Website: crate-barrel
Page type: payment
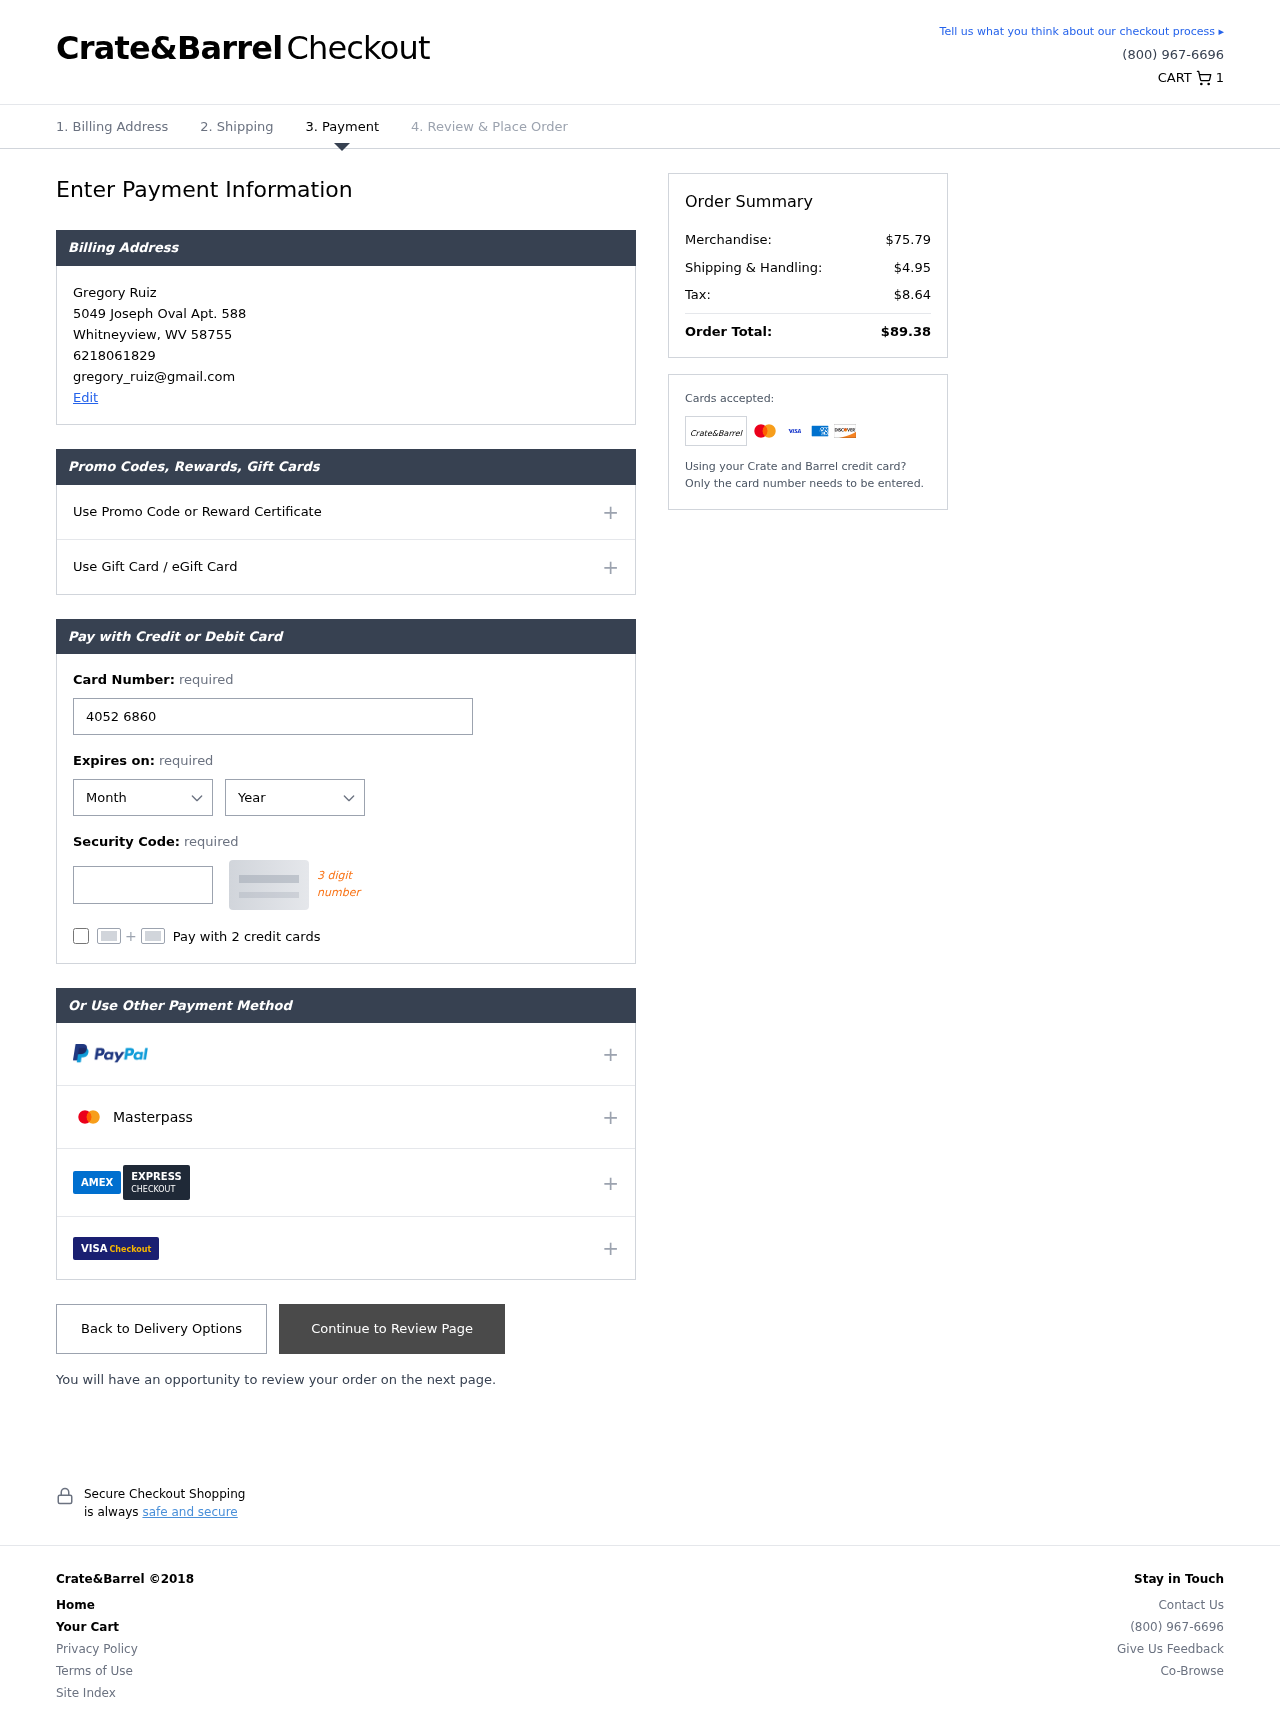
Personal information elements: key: PII_CARD_CVV
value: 254
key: PII_CARD_EXPIRY_MONTH
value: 12
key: PII_CARD_EXPIRY_YEAR
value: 30
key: PII_CARD_NUMBER
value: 4052 6860 2643 4527
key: PII_CITY
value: Whitneyview
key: PII_EMAIL
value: gregory_ruiz@gmail.com
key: PII_FULLNAME
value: Gregory Ruiz
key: PII_PHONE
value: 6218061829
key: PII_POSTCODE
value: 58755
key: PII_STATE_ABBR
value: WV
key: PII_STREET
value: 5049 Joseph Oval Apt. 588
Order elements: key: ORDER_NUM_ITEMS
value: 1
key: ORDER_SUBTOTAL
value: $75.79
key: ORDER_SHIPPING_COST
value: $4.95
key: ORDER_TAX
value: $8.64
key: ORDER_TOTAL
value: $89.38